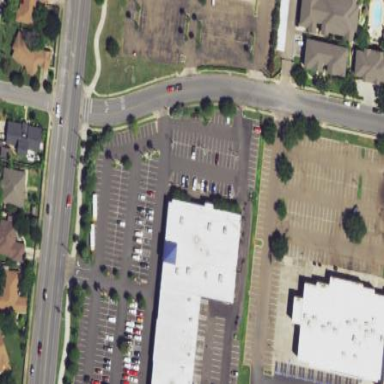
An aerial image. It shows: Retail building.